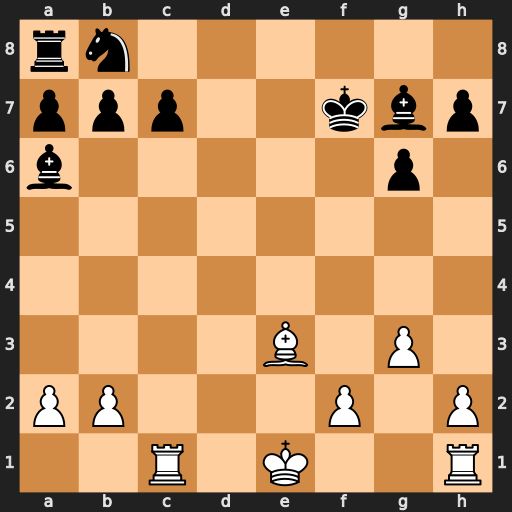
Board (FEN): rn6/ppp2kbp/b5p1/8/8/4B1P1/PP3P1P/2R1K2R
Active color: w
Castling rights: K
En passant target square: -
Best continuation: Rxc7+ Kg8 Rc8+